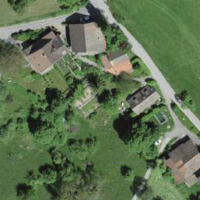
EUNIS habitat code: 55
Species observed at this site:
Stachys sylvatica